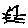
Label: cat